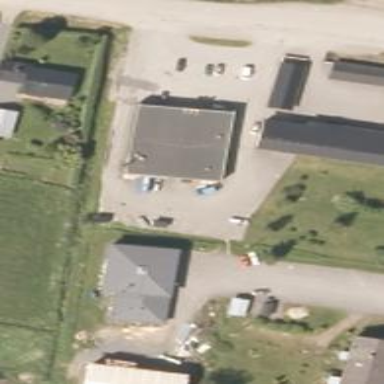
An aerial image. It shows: Convenience shop.